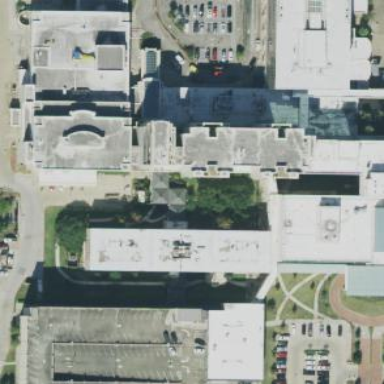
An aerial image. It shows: Hospital building.